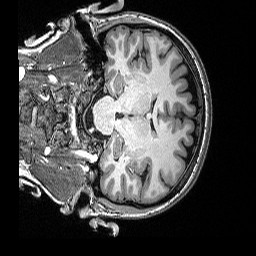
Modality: T1w
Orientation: coronal